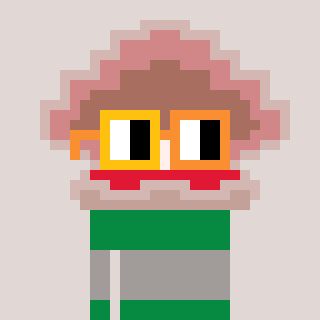
a pixel art character with square yellow and orange glasses, a oyster-shaped head and a green-colored body on a warm background